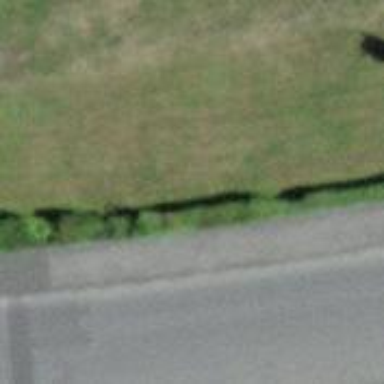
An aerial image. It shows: Hedge barrier.